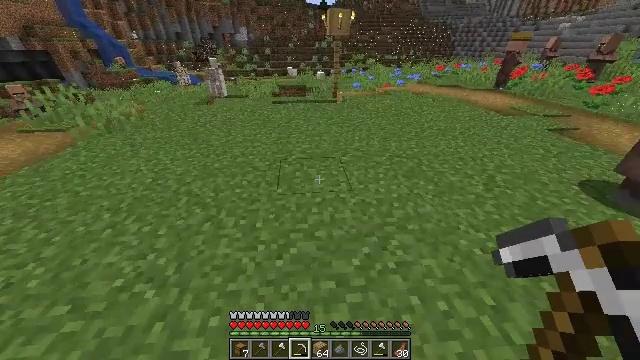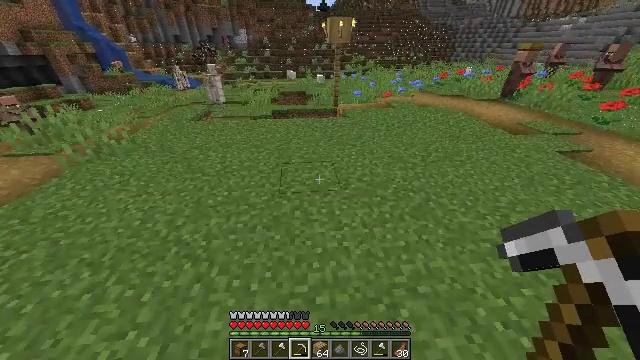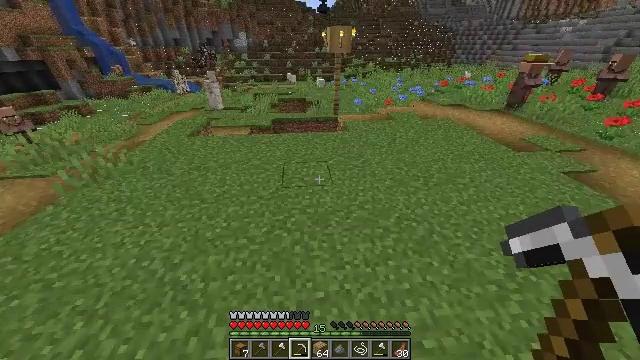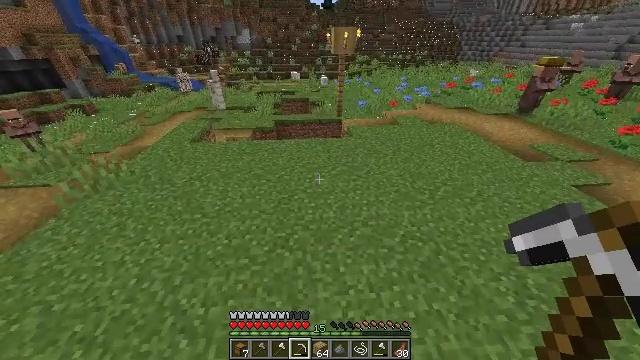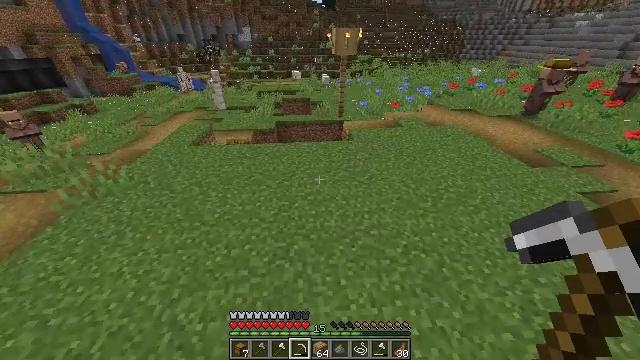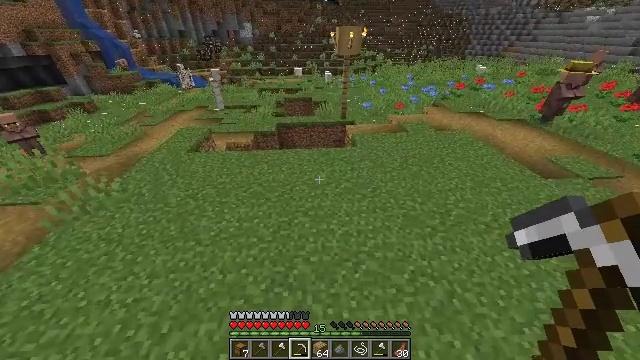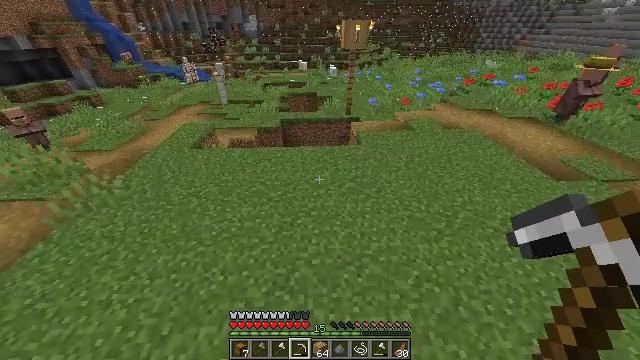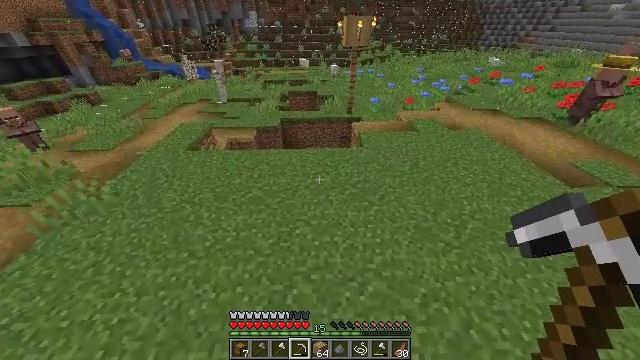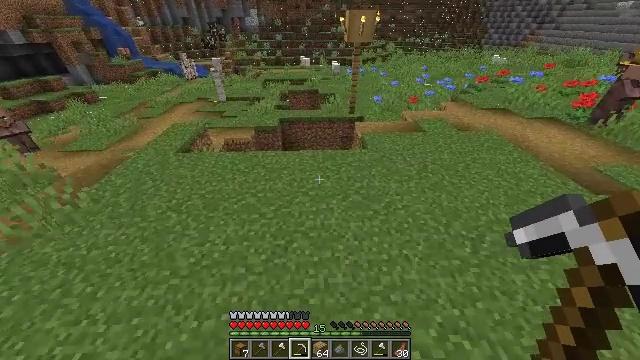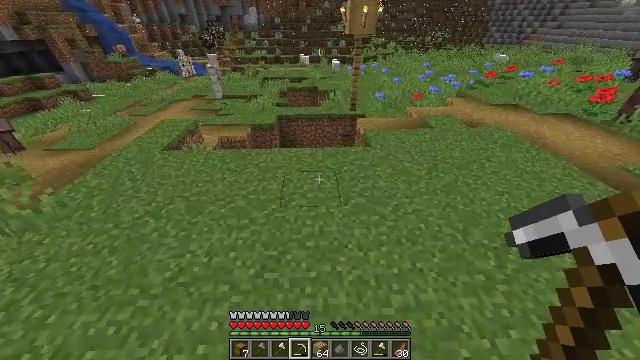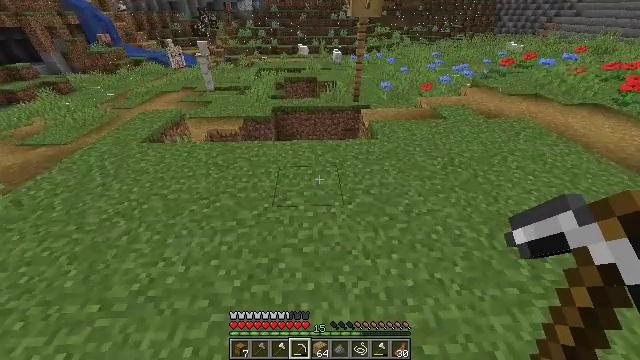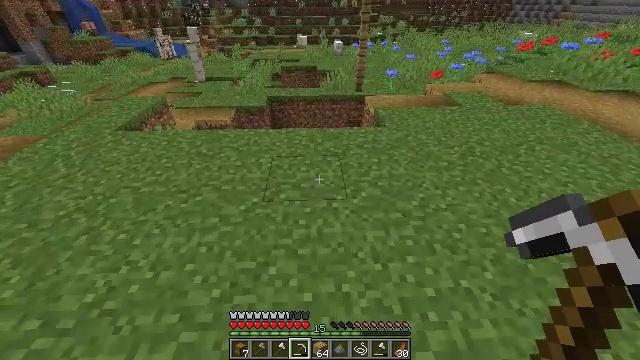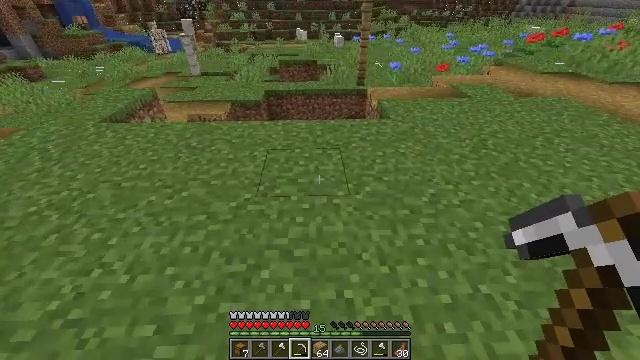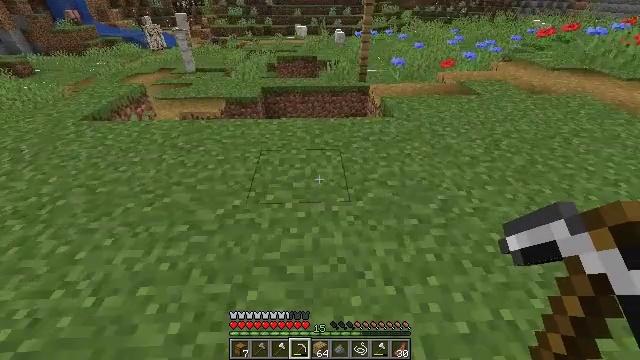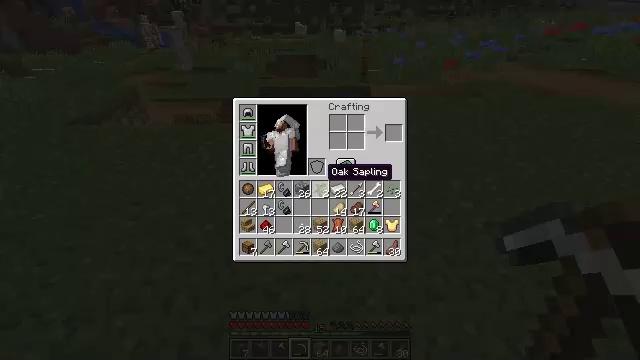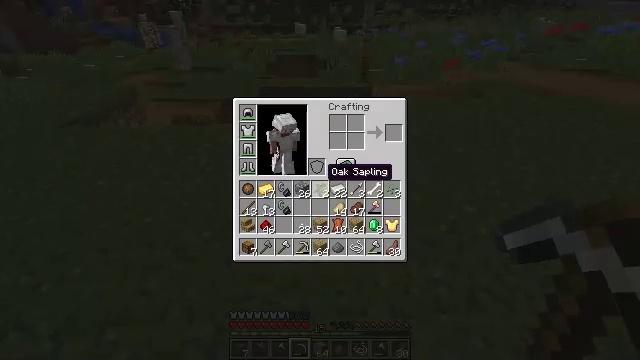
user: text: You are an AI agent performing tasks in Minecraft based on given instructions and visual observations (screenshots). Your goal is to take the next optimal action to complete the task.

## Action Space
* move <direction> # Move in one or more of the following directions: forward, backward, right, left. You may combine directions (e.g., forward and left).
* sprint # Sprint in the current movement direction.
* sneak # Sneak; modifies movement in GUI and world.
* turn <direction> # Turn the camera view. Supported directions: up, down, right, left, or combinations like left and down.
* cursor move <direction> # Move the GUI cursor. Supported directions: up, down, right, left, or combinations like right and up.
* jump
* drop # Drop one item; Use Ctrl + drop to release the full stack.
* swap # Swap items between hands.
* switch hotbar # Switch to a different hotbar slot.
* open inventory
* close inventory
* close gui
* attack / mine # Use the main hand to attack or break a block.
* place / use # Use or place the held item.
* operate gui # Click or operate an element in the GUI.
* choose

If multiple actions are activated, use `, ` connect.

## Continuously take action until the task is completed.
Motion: motion action
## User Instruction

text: Mine tall grass from the ground.
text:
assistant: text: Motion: move forward, jump
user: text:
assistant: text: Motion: move forward, jump
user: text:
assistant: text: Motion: move forward, jump
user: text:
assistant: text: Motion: move forward, jump
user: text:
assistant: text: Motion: move forward, turn down
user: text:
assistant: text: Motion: move forward, turn left and down
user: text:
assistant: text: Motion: move forward
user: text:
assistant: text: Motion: move forward
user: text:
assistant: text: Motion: no_op
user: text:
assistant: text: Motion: no_op
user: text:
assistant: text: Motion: no_op
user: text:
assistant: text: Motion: no_op
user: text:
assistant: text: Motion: no_op
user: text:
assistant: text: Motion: open inventory
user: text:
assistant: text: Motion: open inventory
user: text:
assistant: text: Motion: open inventory
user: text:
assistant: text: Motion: open inventory
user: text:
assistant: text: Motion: no_op
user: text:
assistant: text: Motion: no_op
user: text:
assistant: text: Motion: no_op
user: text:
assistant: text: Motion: no_op
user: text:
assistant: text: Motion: no_op
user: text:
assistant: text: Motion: no_op
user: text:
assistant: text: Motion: cursor move right
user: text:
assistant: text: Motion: cursor move right and down
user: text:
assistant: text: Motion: cursor move right
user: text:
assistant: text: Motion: no_op
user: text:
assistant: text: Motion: no_op
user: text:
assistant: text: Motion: no_op
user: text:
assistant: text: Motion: no_op